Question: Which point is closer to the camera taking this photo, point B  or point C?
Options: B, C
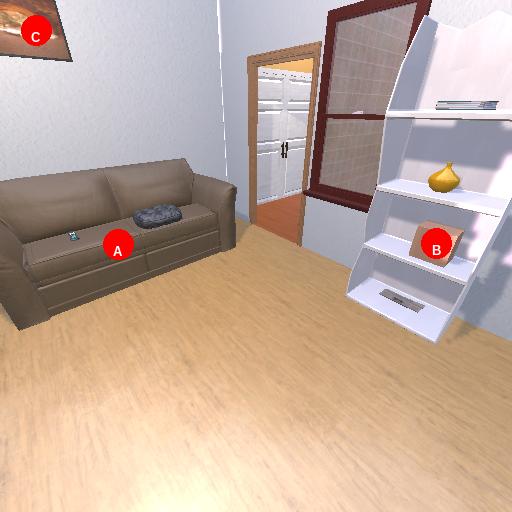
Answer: B